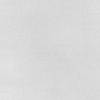
Atmospheric dust classification: dusty